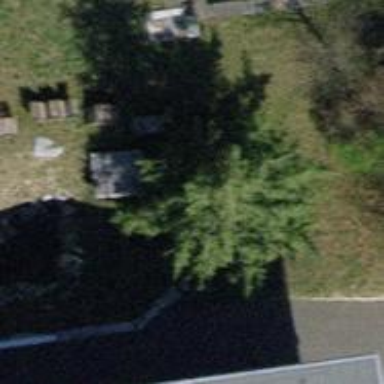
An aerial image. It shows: Needle-leaved tree in its natural environment.